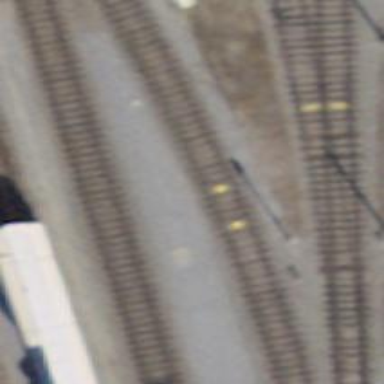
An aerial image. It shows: Railway siding with one electrified track and contact line.